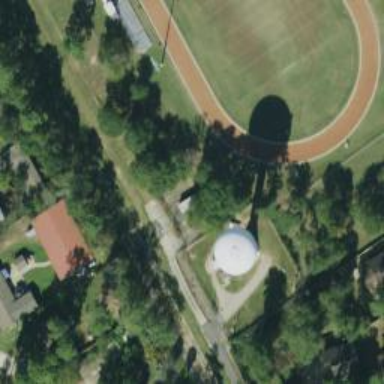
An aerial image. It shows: Water tower building.